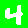
Digit: 4